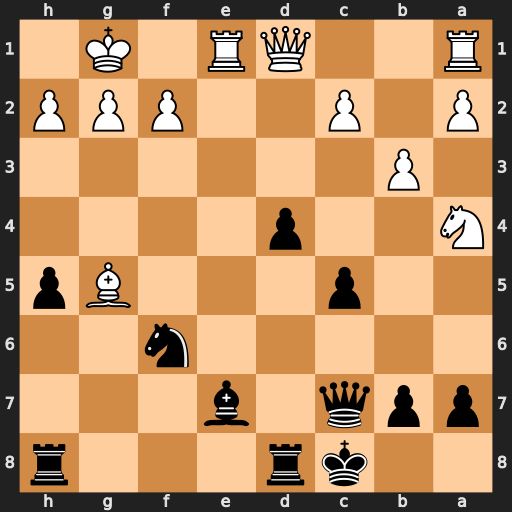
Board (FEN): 2kr3r/ppq1b3/5n2/2p3Bp/N2p4/1P6/P1P2PPP/R2QR1K1
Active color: b
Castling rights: -
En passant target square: -
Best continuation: Ng4 Bxe7 Qxh2+